Milling tool wear sample.
Tool blade image: 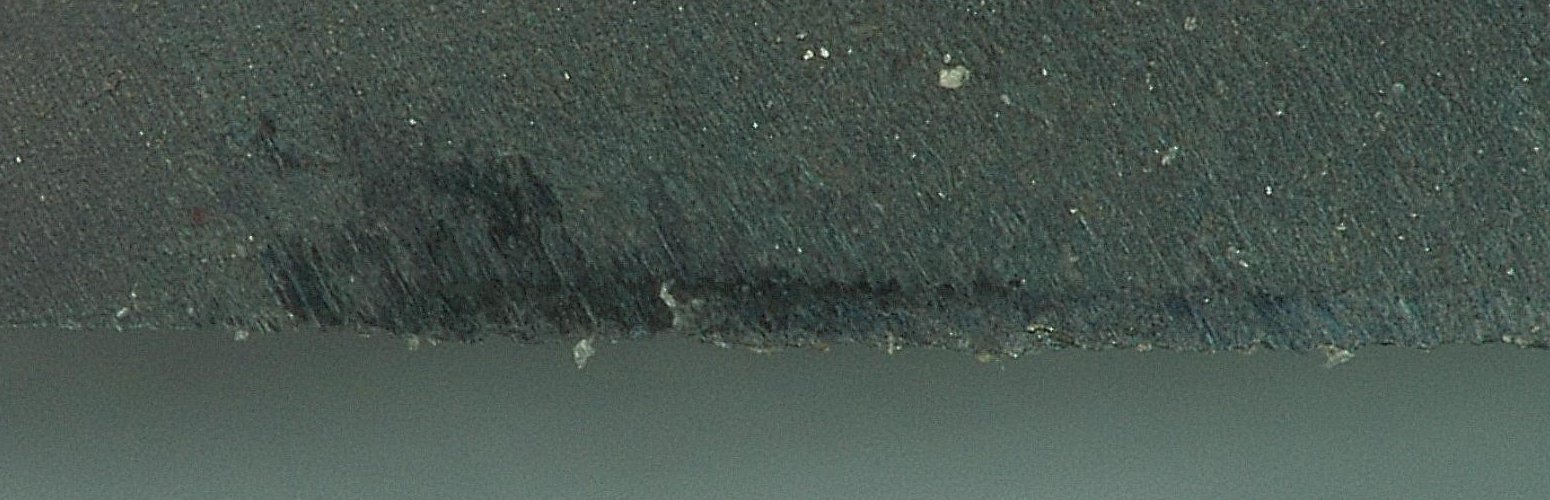
Chip image: 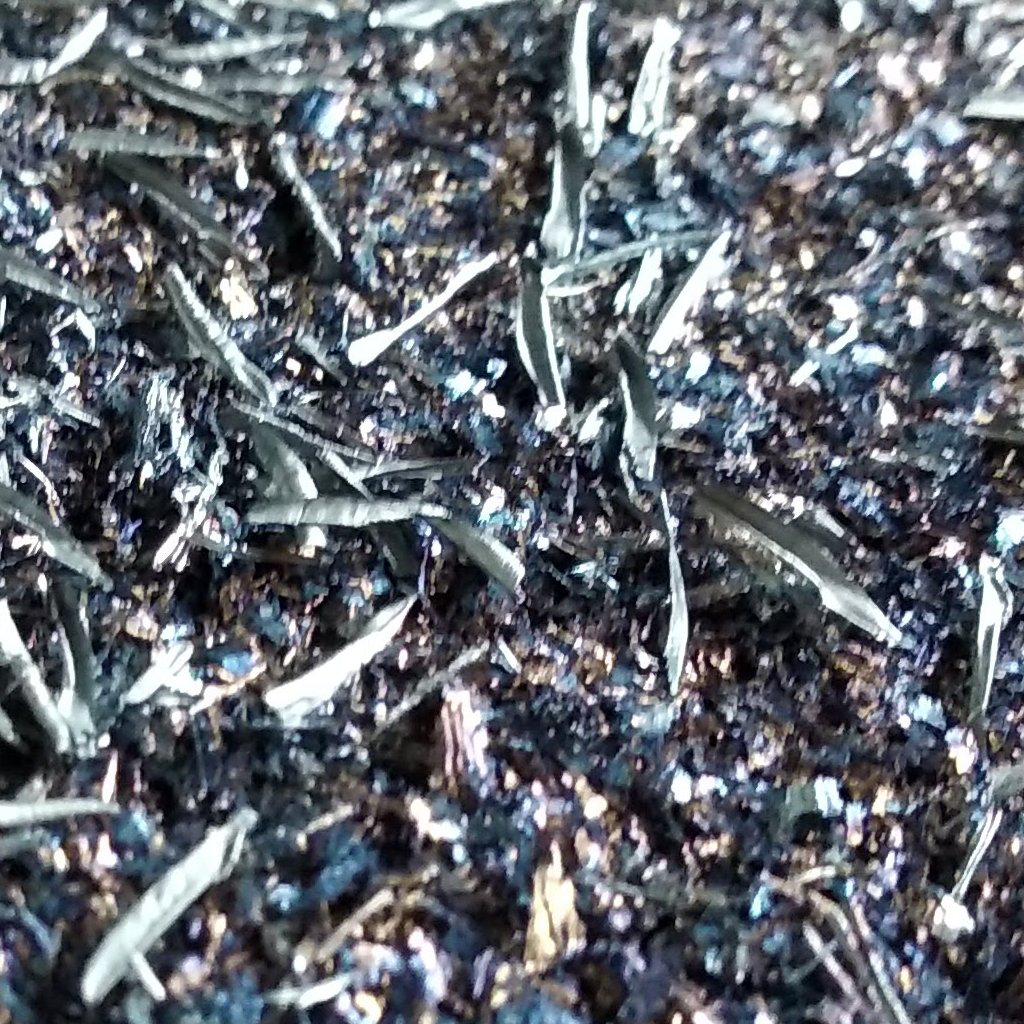
Workpiece image: 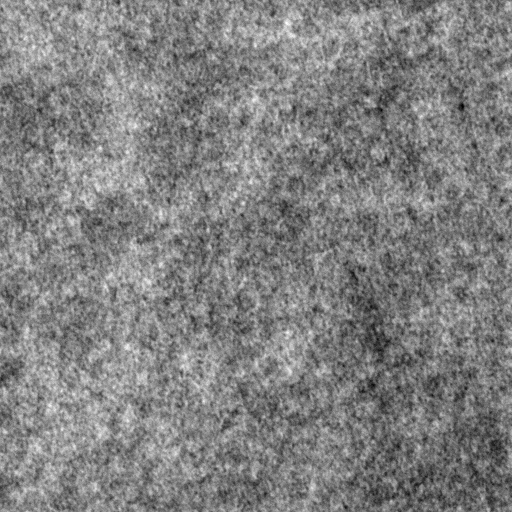
Tool wear state: dulled
Gaps: 0
Flank wear: 169.84
Overhang: 9.92
Force-signal Mel-spectrograms (X, Y, Z axes): 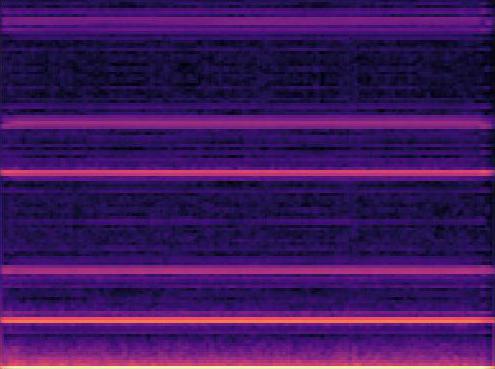 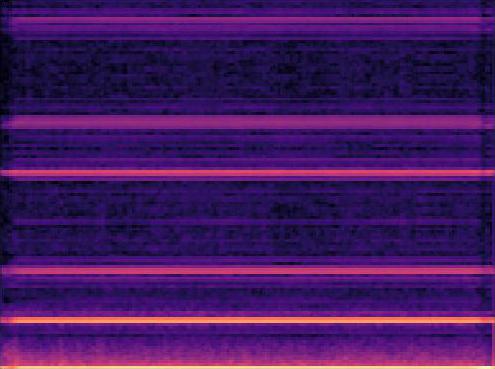 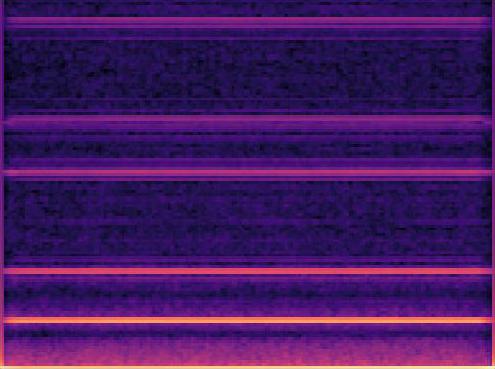
Force-signal scalograms (X, Y, Z axes): 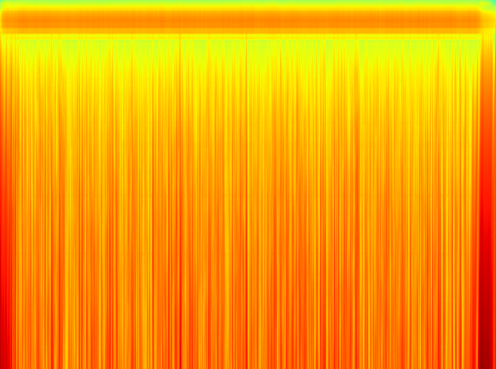 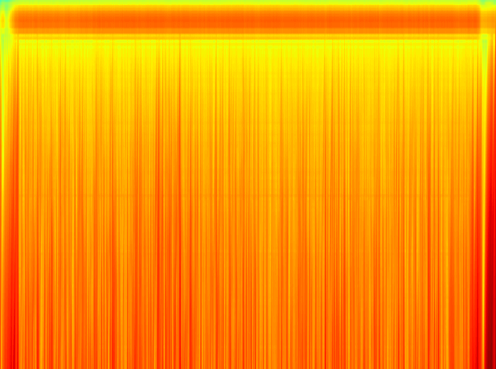 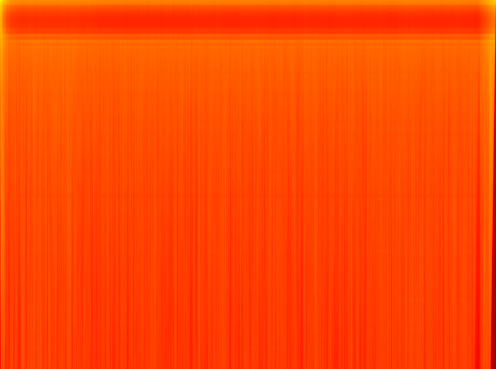
Force phase: accelerated_severe_wear